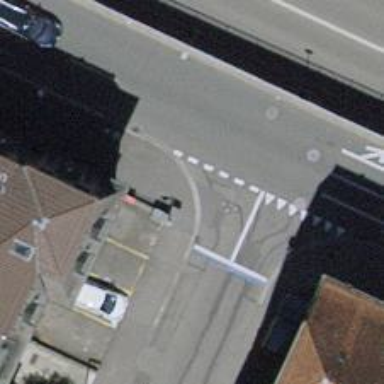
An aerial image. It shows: Kerb barrier.